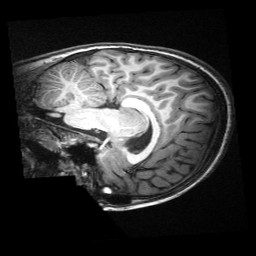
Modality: T1w
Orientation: sagittal
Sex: female